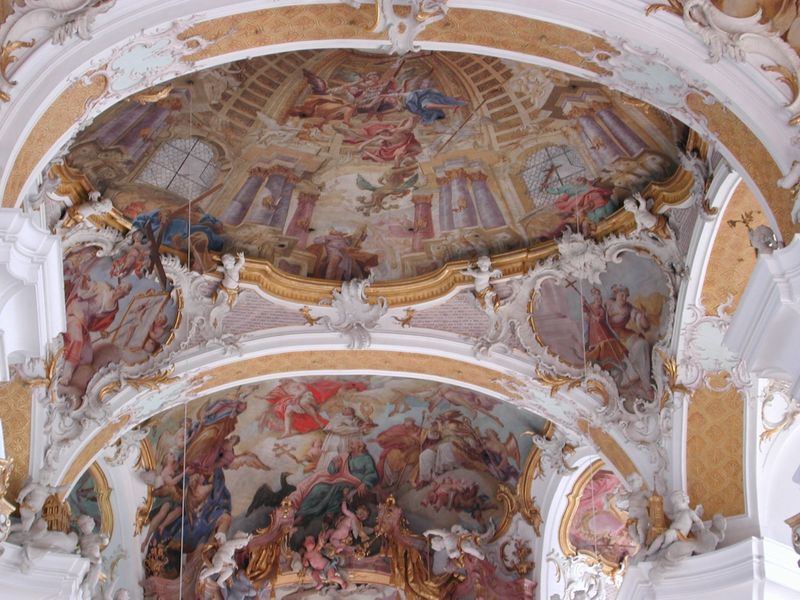
Titel: Deckenfresken
Künstler: Franz Georg Hermann
Standort: Maria Steinbach, Maria Steinbach (EU - D - BW)
Schlagwörter: blau, flügel, weiß, grün, kirchturm, menschen, bunt, fenster, licht, orange, szene, säule, säulen, rot, malerei, ornament, barock, kirche, gold, decke, fliegen, engel, bogen, farben, kuppel, dekoration, ornamente, stuck, tor, foto, gewölbe, vergoldet, kreuz, dom, kabel, zwickel, kathedrale, skulpturen, pforte, altarraum, fresken, heilige, deckengemälde, fresko, harfe, putten, symbole, deckenmalerei, freske, deckenfresko, decken,alerei